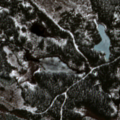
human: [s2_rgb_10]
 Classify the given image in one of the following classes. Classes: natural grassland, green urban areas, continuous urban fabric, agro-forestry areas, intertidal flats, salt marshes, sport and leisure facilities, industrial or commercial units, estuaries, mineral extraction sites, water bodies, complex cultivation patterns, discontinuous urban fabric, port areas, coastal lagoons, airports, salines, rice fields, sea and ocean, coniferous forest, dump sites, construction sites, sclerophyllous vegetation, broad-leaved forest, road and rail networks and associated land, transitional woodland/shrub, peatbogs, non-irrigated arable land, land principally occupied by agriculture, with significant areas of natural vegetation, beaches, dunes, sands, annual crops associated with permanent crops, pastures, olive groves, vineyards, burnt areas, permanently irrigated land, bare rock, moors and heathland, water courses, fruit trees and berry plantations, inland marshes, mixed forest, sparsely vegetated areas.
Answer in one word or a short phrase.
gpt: coniferous forest, transitional woodland/shrub